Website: lowes
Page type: review-order
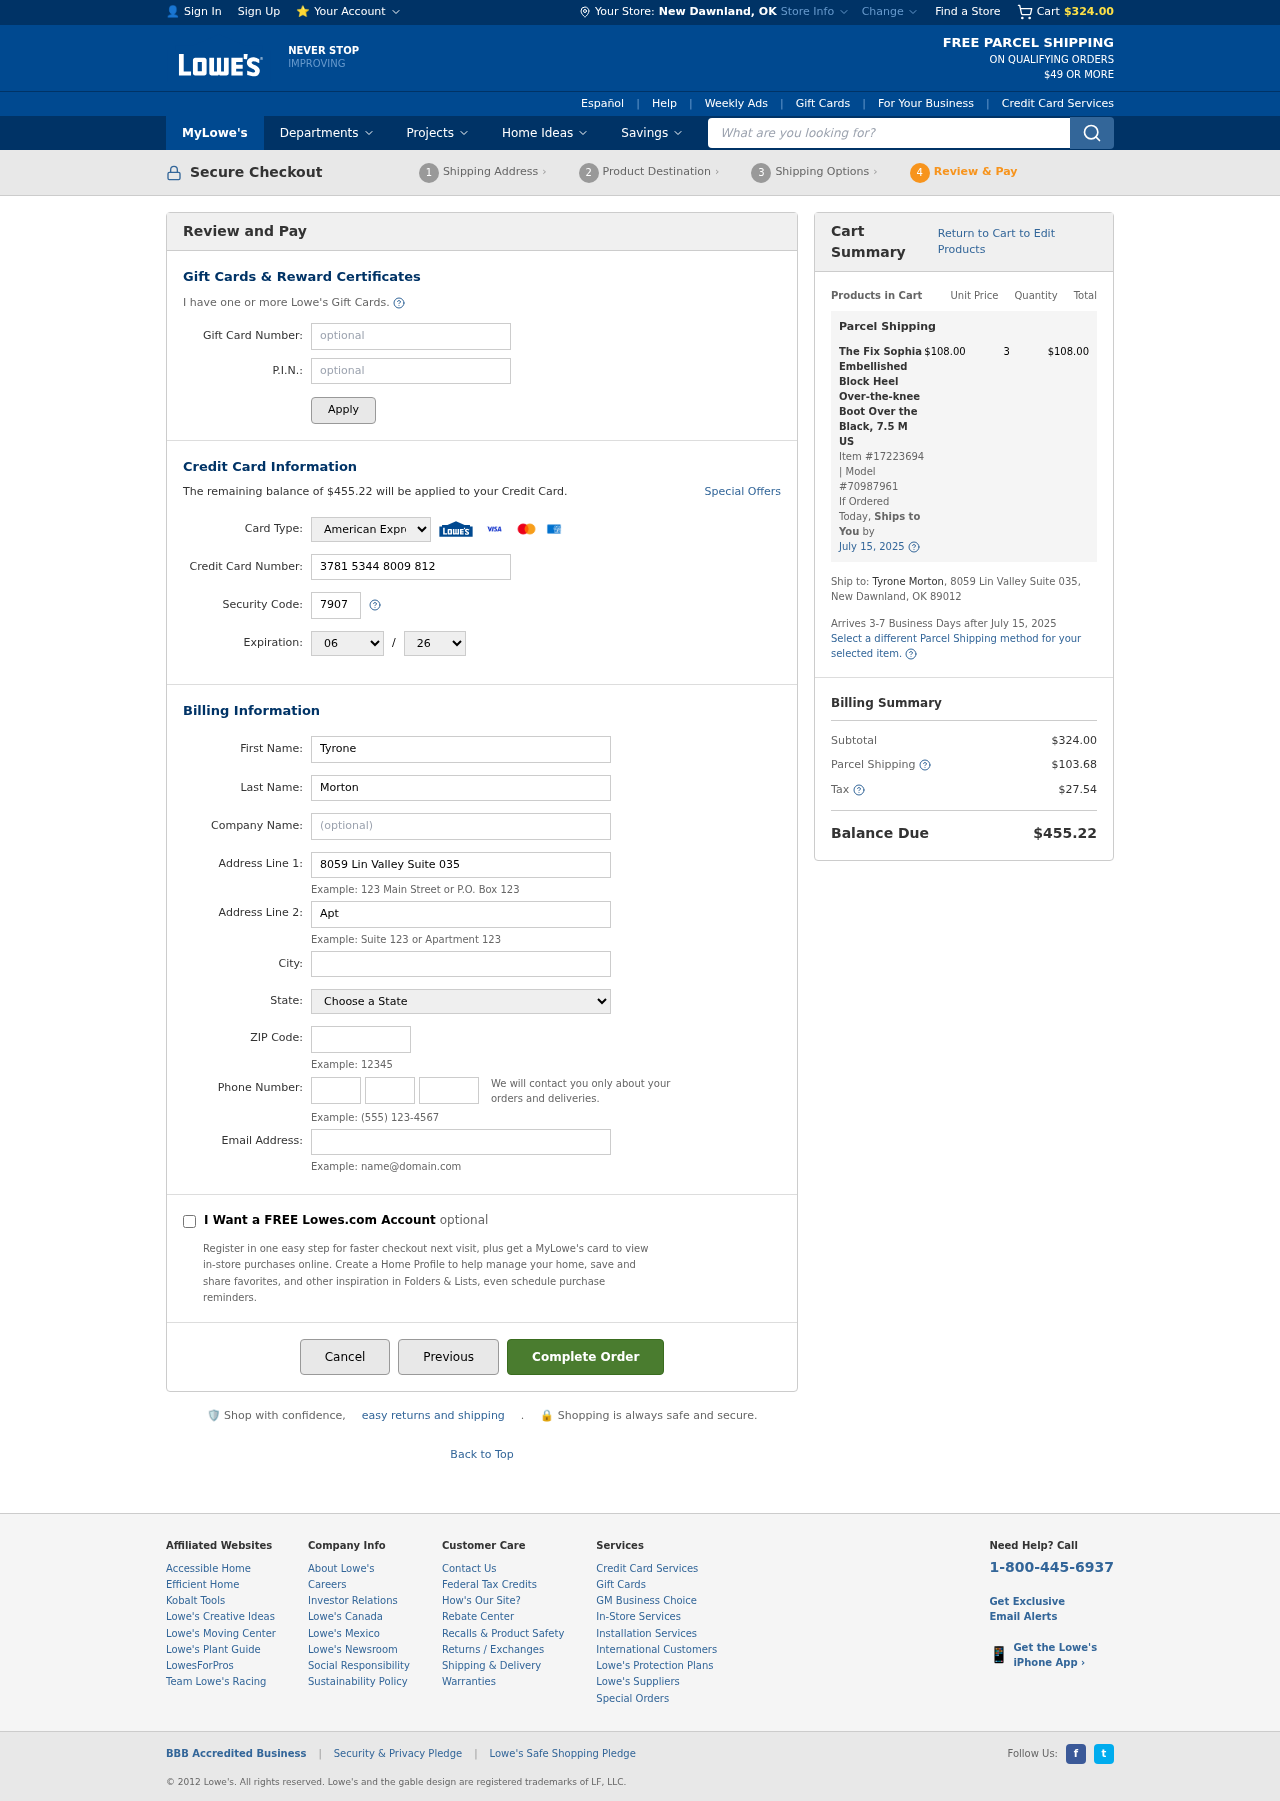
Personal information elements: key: PII_CARD_CVV
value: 7907
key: PII_CARD_EXPIRY_MONTH
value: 06
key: PII_CARD_EXPIRY_YEAR
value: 26
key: PII_CARD_NUMBER
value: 3781 5344 8009 812
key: PII_CARD_TYPE
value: American Express
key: PII_CITY
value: New Dawnland
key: PII_CITY_STATE
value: New Dawnland, OK
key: PII_EMAIL
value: tyronemorton@gmail.com
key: PII_FIRSTNAME
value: Tyrone
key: PII_LASTNAME
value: Morton
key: PII_PHONE_AREA
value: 902
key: PII_PHONE_PREFIX
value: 300
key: PII_PHONE_SUFFIX
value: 8474
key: PII_POSTCODE
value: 89012
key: PII_STATE
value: Oklahoma
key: PII_STREET
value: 8059 Lin Valley Suite 035
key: PII_STREET2
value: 8059 Lin Valley Suite 035
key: PII_STREET2
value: Apt. 028
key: PII_FULLNAME2
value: Tyrone Morton
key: PII_CITY_STATE_ZIP2
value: New Dawnland, OK 89012
Product elements: key: PRODUCT1_NAME
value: The Fix Sophia Embellished Block Heel Over-the-knee Boot Over the Black, 7.5 M US
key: PRODUCT1_PRICE
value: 108
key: PRODUCT1_QUANTITY
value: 3
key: PRODUCT1_ITEM_NUMBER
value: Item #17223694
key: PRODUCT1_MODEL_NUMBER
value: Model #70987961
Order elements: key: ORDER_SUBTOTAL
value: $324.00
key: ORDER_BALANCE_DUE
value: $455.22
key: ORDER_SHIPPING_DATE
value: July 15, 2025
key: ORDER_ITEM_TOTAL
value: $108.00
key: ORDER_SHIPPING_DATE2
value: July 15, 2025
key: ORDER_SHIPPING_COST
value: $103.68
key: ORDER_TAX
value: $27.54
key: ORDER_TOTAL
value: $455.22
Search elements: key: HEADER_SEARCH
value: What are you looking for?